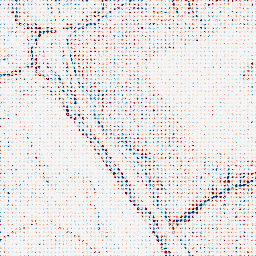
Category: edge_preserving
Decomposition family: anisotropic_diffusion
Decomposition parameters: iterations: 5
kappa: 100
gamma: 0.05
Upsampling method: sinc_hamming
Upsampling parameters: scale: 8
kernel_size: 4
Upsampling scale: 8